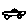
Label: car